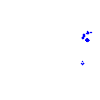
Particle: kaon